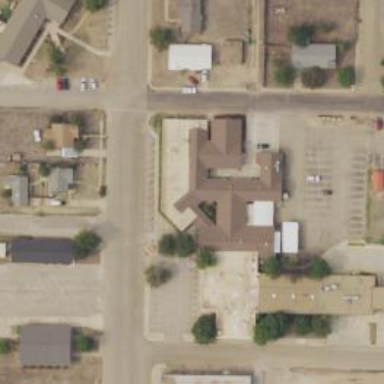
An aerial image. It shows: Clinic.